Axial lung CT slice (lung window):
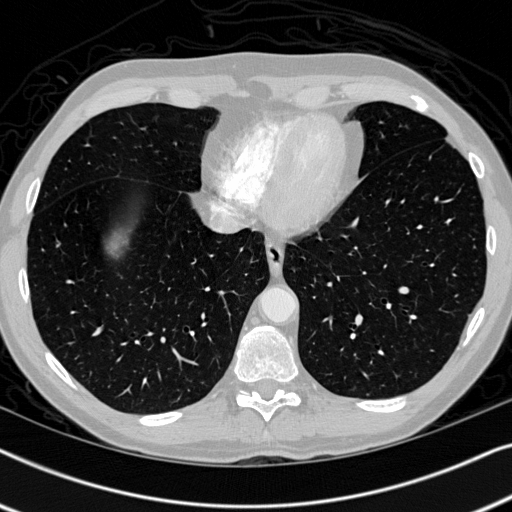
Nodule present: no